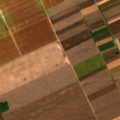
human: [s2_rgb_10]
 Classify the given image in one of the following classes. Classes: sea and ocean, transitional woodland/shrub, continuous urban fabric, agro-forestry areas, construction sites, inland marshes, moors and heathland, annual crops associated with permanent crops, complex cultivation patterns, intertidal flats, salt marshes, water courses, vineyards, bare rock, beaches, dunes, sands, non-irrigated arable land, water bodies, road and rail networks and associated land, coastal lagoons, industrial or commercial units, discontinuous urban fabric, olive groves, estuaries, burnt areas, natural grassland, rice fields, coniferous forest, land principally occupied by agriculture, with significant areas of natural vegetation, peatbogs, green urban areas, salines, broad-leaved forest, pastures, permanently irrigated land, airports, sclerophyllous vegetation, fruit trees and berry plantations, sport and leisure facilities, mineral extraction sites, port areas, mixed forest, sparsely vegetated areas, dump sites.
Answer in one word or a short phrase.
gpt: non-irrigated arable land